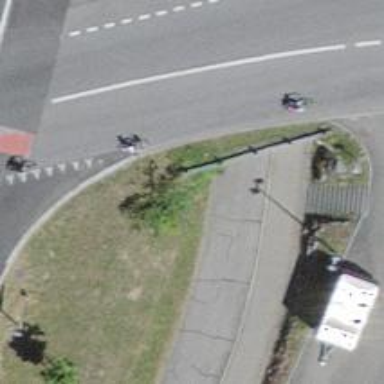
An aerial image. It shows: Tunnel for cyclists to travel through.